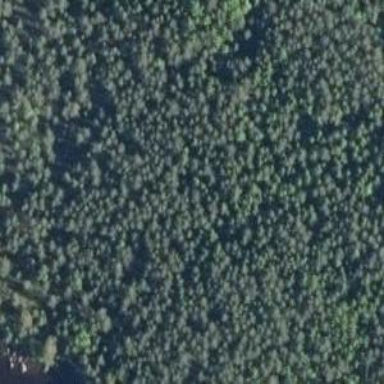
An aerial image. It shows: Beautiful woodland area.